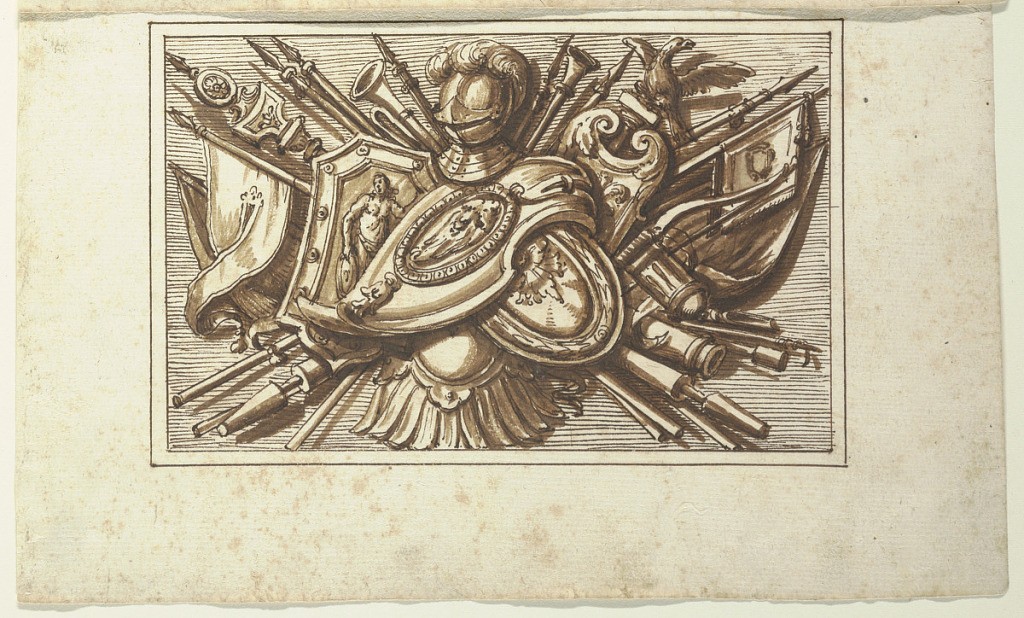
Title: One of a set of trophies of weapons of war as a decoration of a horizontal panel
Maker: Francesco Bedeschini, Italian
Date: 1675-1699
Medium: Pen, brush, sepia
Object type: Drawing
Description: The drawing has two borderlines, the background bearing horizontal lines. Intended to be engraved